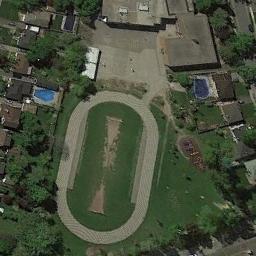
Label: ground_track_field